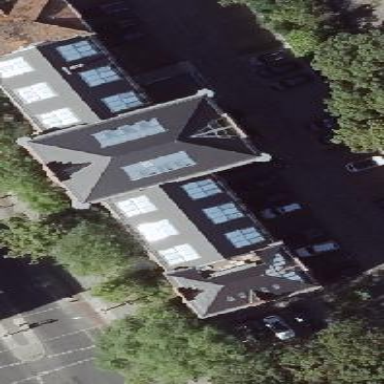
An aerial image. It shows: Residential building with hipped roof.